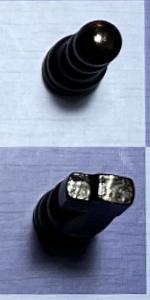
Label: Knight_Black